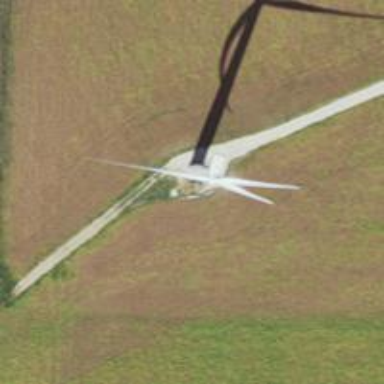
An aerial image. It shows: Wind generator using horizontal axis wind turbines.